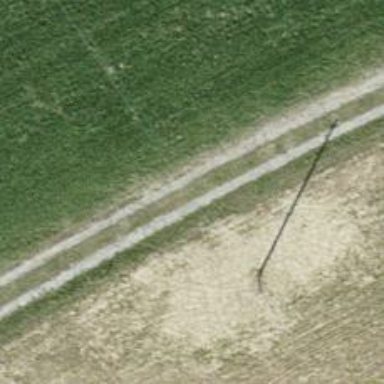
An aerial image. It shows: Track with grade 3 pebblestone surface.